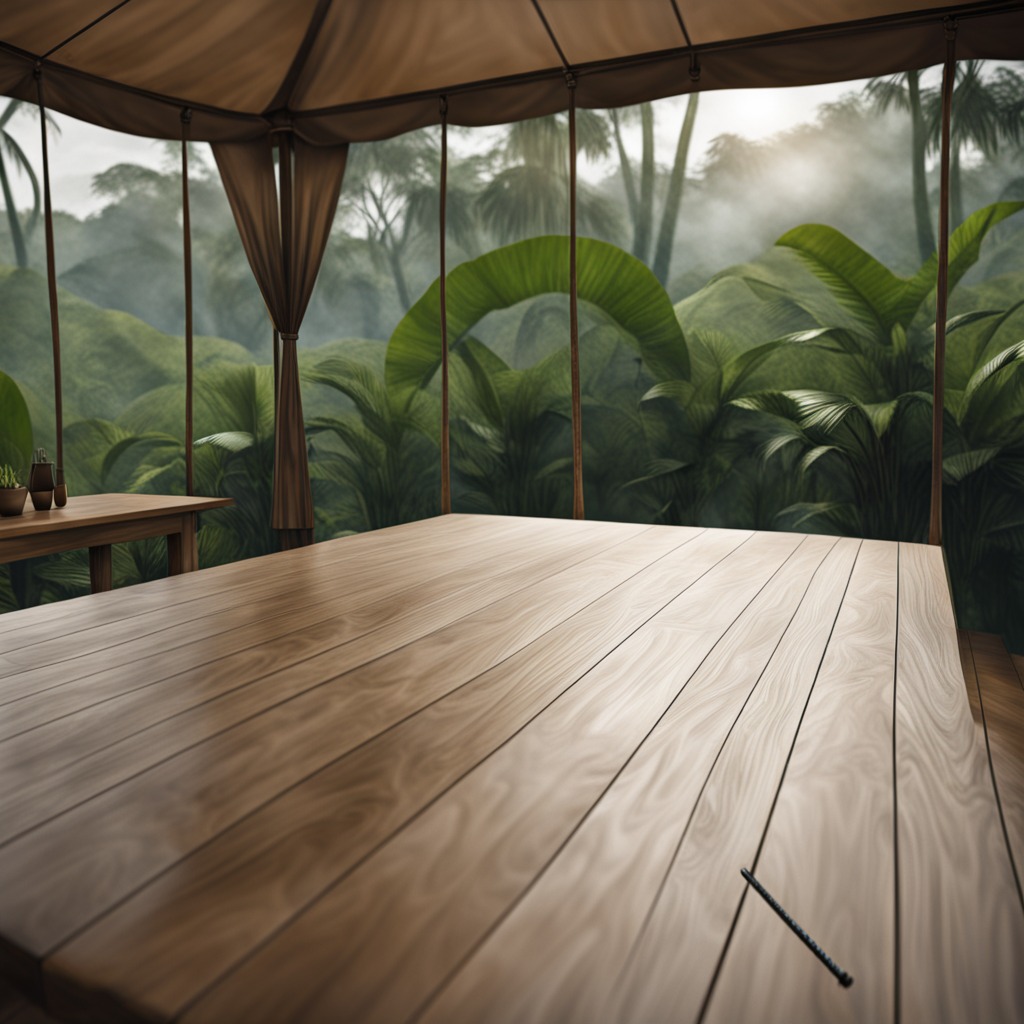
A coiled metal spring is lying on a clean wooden table inside a jungle field workshop tent humid ambient light worn but